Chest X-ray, AP view. Patient: 51 years old, sex F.
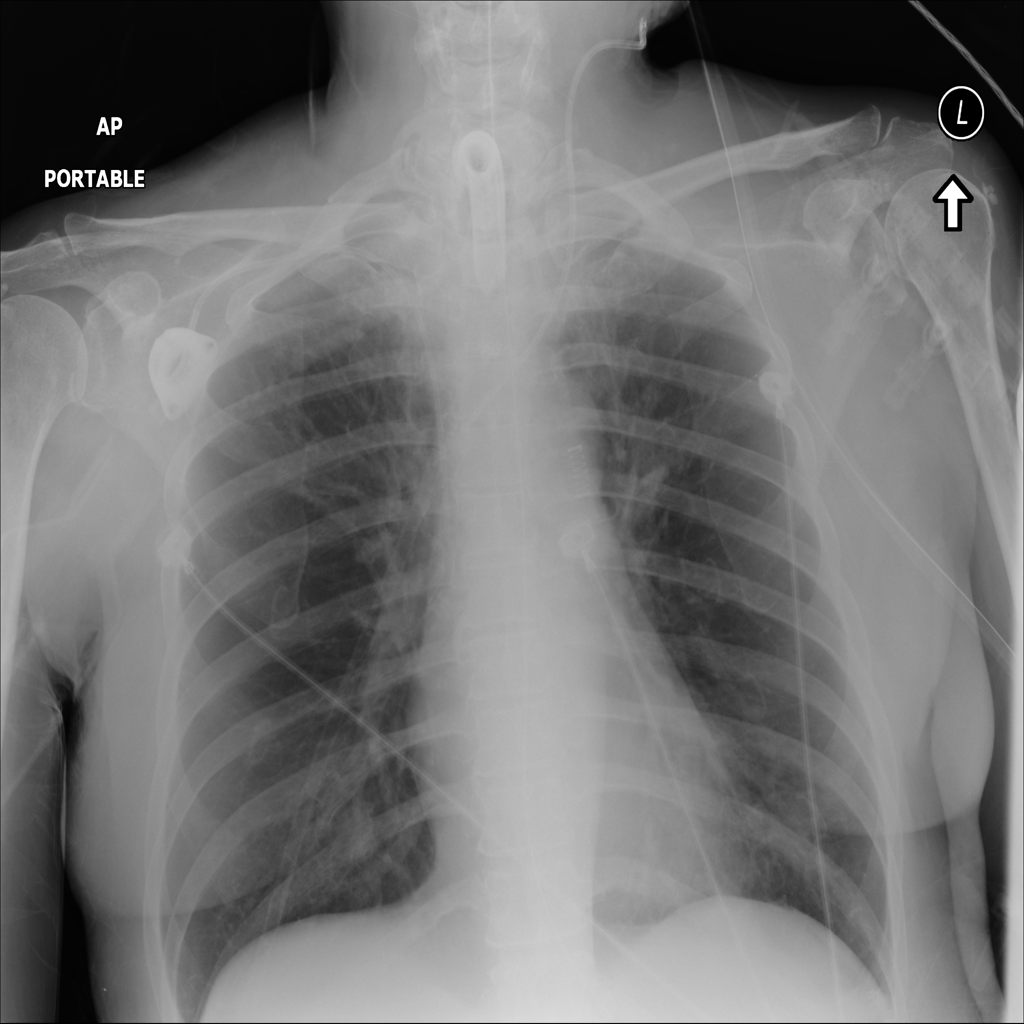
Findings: No Finding